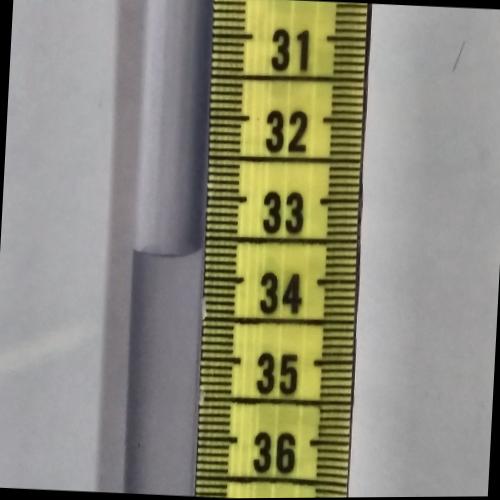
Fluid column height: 33.7 cm